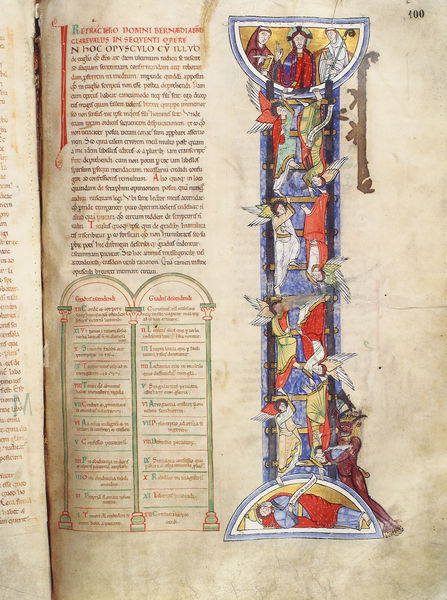
Titel: De gradibus humilitatis (“Die Stufen der Bescheidenheit”)
Institution: Douai, Bibliothequès Municipale
Schlagwörter: blau, flügel, schlaf, weiß, braun, bunt, säulen, rot, tot, vögel, gold, personen, rechts, turm, engel, schrift, papier, liegen, schlafen, bogen, figuren, leiter, bögen, buch, seite, illustration, text, buchseite, gruft, sarg, jesus, teufel, segnen, geistliche, doppelbogen, latein, buchmalerei, schlf, versalie, toer, siete, 100, espruchband